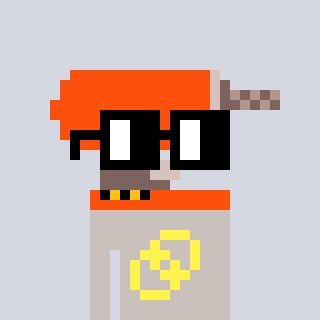
a pixel art character with square black glasses, a drill-shaped head and a foggrey-colored body on a cool background